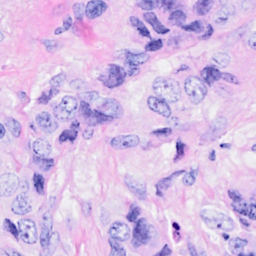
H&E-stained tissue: Breast